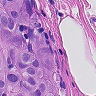
Metastatic tissue present: yes